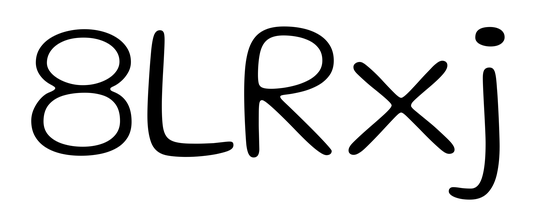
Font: Gluten_ExtraLight